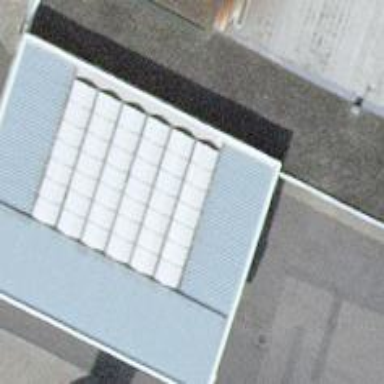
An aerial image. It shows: Fuel station.